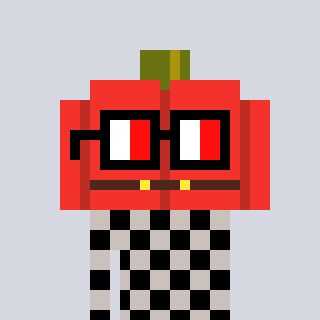
a pixel art character with square glasses with black frames and red eyes, a pumpkin-shaped head and a foggrey-colored body on a cool background